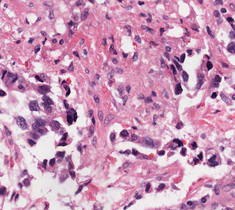
Tumor epithelial tissue: yes
Tumor-associated stroma tissue: yes
Normal tissue: no